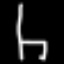
Label: chair